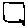
Label: square